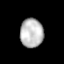
Tissue: prostate
Cell type: Myeloid cells
Senescence score: 0.7051
Nuclear area (px): 659
Mean DAPI intensity: 186.859